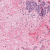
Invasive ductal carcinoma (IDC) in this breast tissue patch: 0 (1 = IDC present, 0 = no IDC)